Question: I have a code, which creates an UI like this.

I want those page up/down buttons to be next to Page 1 label but I couldn't managed to do that. Only way I know with 'pack' is the 'side' option and it is not working well.
Second thing is, that scrollbar should be in that listbox. I know, I need to create a canvas then a frame in it. Then embed both listbox and scrollbar to them but I couldn't do that either.
This is my code.
'''
class interface(tk.Frame):
def __init__(self,den):
self.pa_nu = 0 ##page number. Both used in labeling and result slicing
self.lbl1 = tk.Label(den, text="keyword")
self.lbl2 = tk.Label(den, text="Page %d" %(self.pa_nu+1))
self.ent1 = tk.Entry(den, takefocus=True)
self.btn1 = tk.Button(den, text="Search", command=self.button1)
self.btn2 = tk.Button(den, text="Page Up", command=self.page_up)
self.btn3 = tk.Button(den, text="Page Down", command=self.page_down)
scrollbar = tk.Scrollbar(den)
scrollbar.pack(side=RIGHT, fill=Y)
self.lst1 = tk.Listbox(den, selectmode="SINGLE", width="40", yscrollcommand=scrollbar.set)
self.lst1.bind("<Double-Button-1>", self.open_folder)
scrollbar.config(command=self.lst1.yview)
self.lbl1.pack(side="top")
self.ent1.pack()
self.btn1.pack(side="top")
self.btn2.pack(side="right")
self.btn3.pack(side="left")
self.lbl2.pack(side="bottom",padx=65)
self.lst1.pack(fill=BOTH)
def button1(self):
pass #some stuff here
def page_up(self):
pass #some stuff here
def page_down(self):
pass #some stuff here
def list_fill(self,i):
pass #some stuff here
def open_folder(self,event):
pass #some stuff here
'''
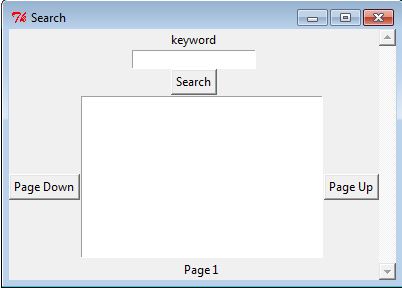
Answer: There are three geometry managers in tkinter: place (absolute position), pack (good for line of widgets, or simple layout) and grid (complex layout).
<URL> is worth looking for the layout you are working on. If you keep going with pack, the usual way to achieve complex layout is to use intermediate frames. For instance, in the following picture, all widgets in frame1 are packed vertically, and horizontally in frame2.

<URL>
Regarding the scrollbar, the usual way is again to use an intermediate frame (no need for a canvas). Here a snippet (copied from <URL>
'''
frame = Frame(root, bd=2, relief=SUNKEN)
scrollbar = Scrollbar(frame)
scrollbar.pack(side=RIGHT, fill=Y)
listbox = Listbox(frame, bd=0, yscrollcommand=scrollbar.set)
listbox.pack()
scrollbar.config(command=listbox.yview)
frame.pack() #or others...
'''